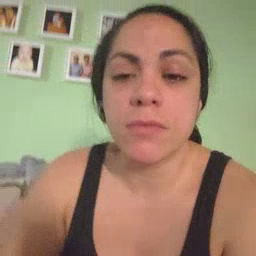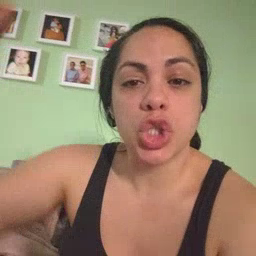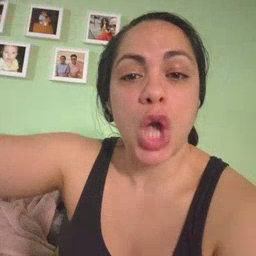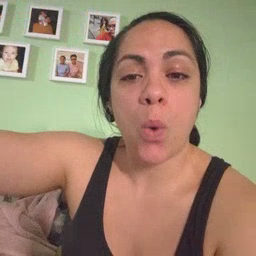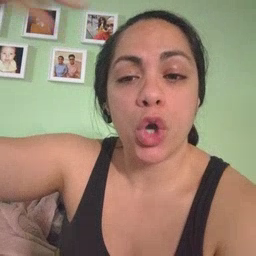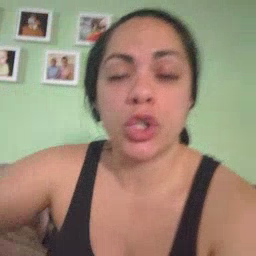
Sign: shower